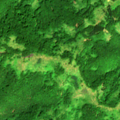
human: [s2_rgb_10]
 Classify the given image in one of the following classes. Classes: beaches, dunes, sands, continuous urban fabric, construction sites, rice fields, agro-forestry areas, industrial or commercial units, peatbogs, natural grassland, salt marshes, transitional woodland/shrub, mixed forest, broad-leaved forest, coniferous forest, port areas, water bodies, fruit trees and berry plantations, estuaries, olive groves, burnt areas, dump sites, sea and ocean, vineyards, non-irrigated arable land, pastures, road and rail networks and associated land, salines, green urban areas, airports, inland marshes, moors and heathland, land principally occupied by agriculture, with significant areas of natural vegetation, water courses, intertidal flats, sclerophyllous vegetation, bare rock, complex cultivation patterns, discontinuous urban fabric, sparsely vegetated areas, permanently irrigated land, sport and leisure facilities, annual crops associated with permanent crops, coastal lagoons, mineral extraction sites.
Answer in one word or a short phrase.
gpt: broad-leaved forest, transitional woodland/shrub